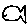
Label: fish